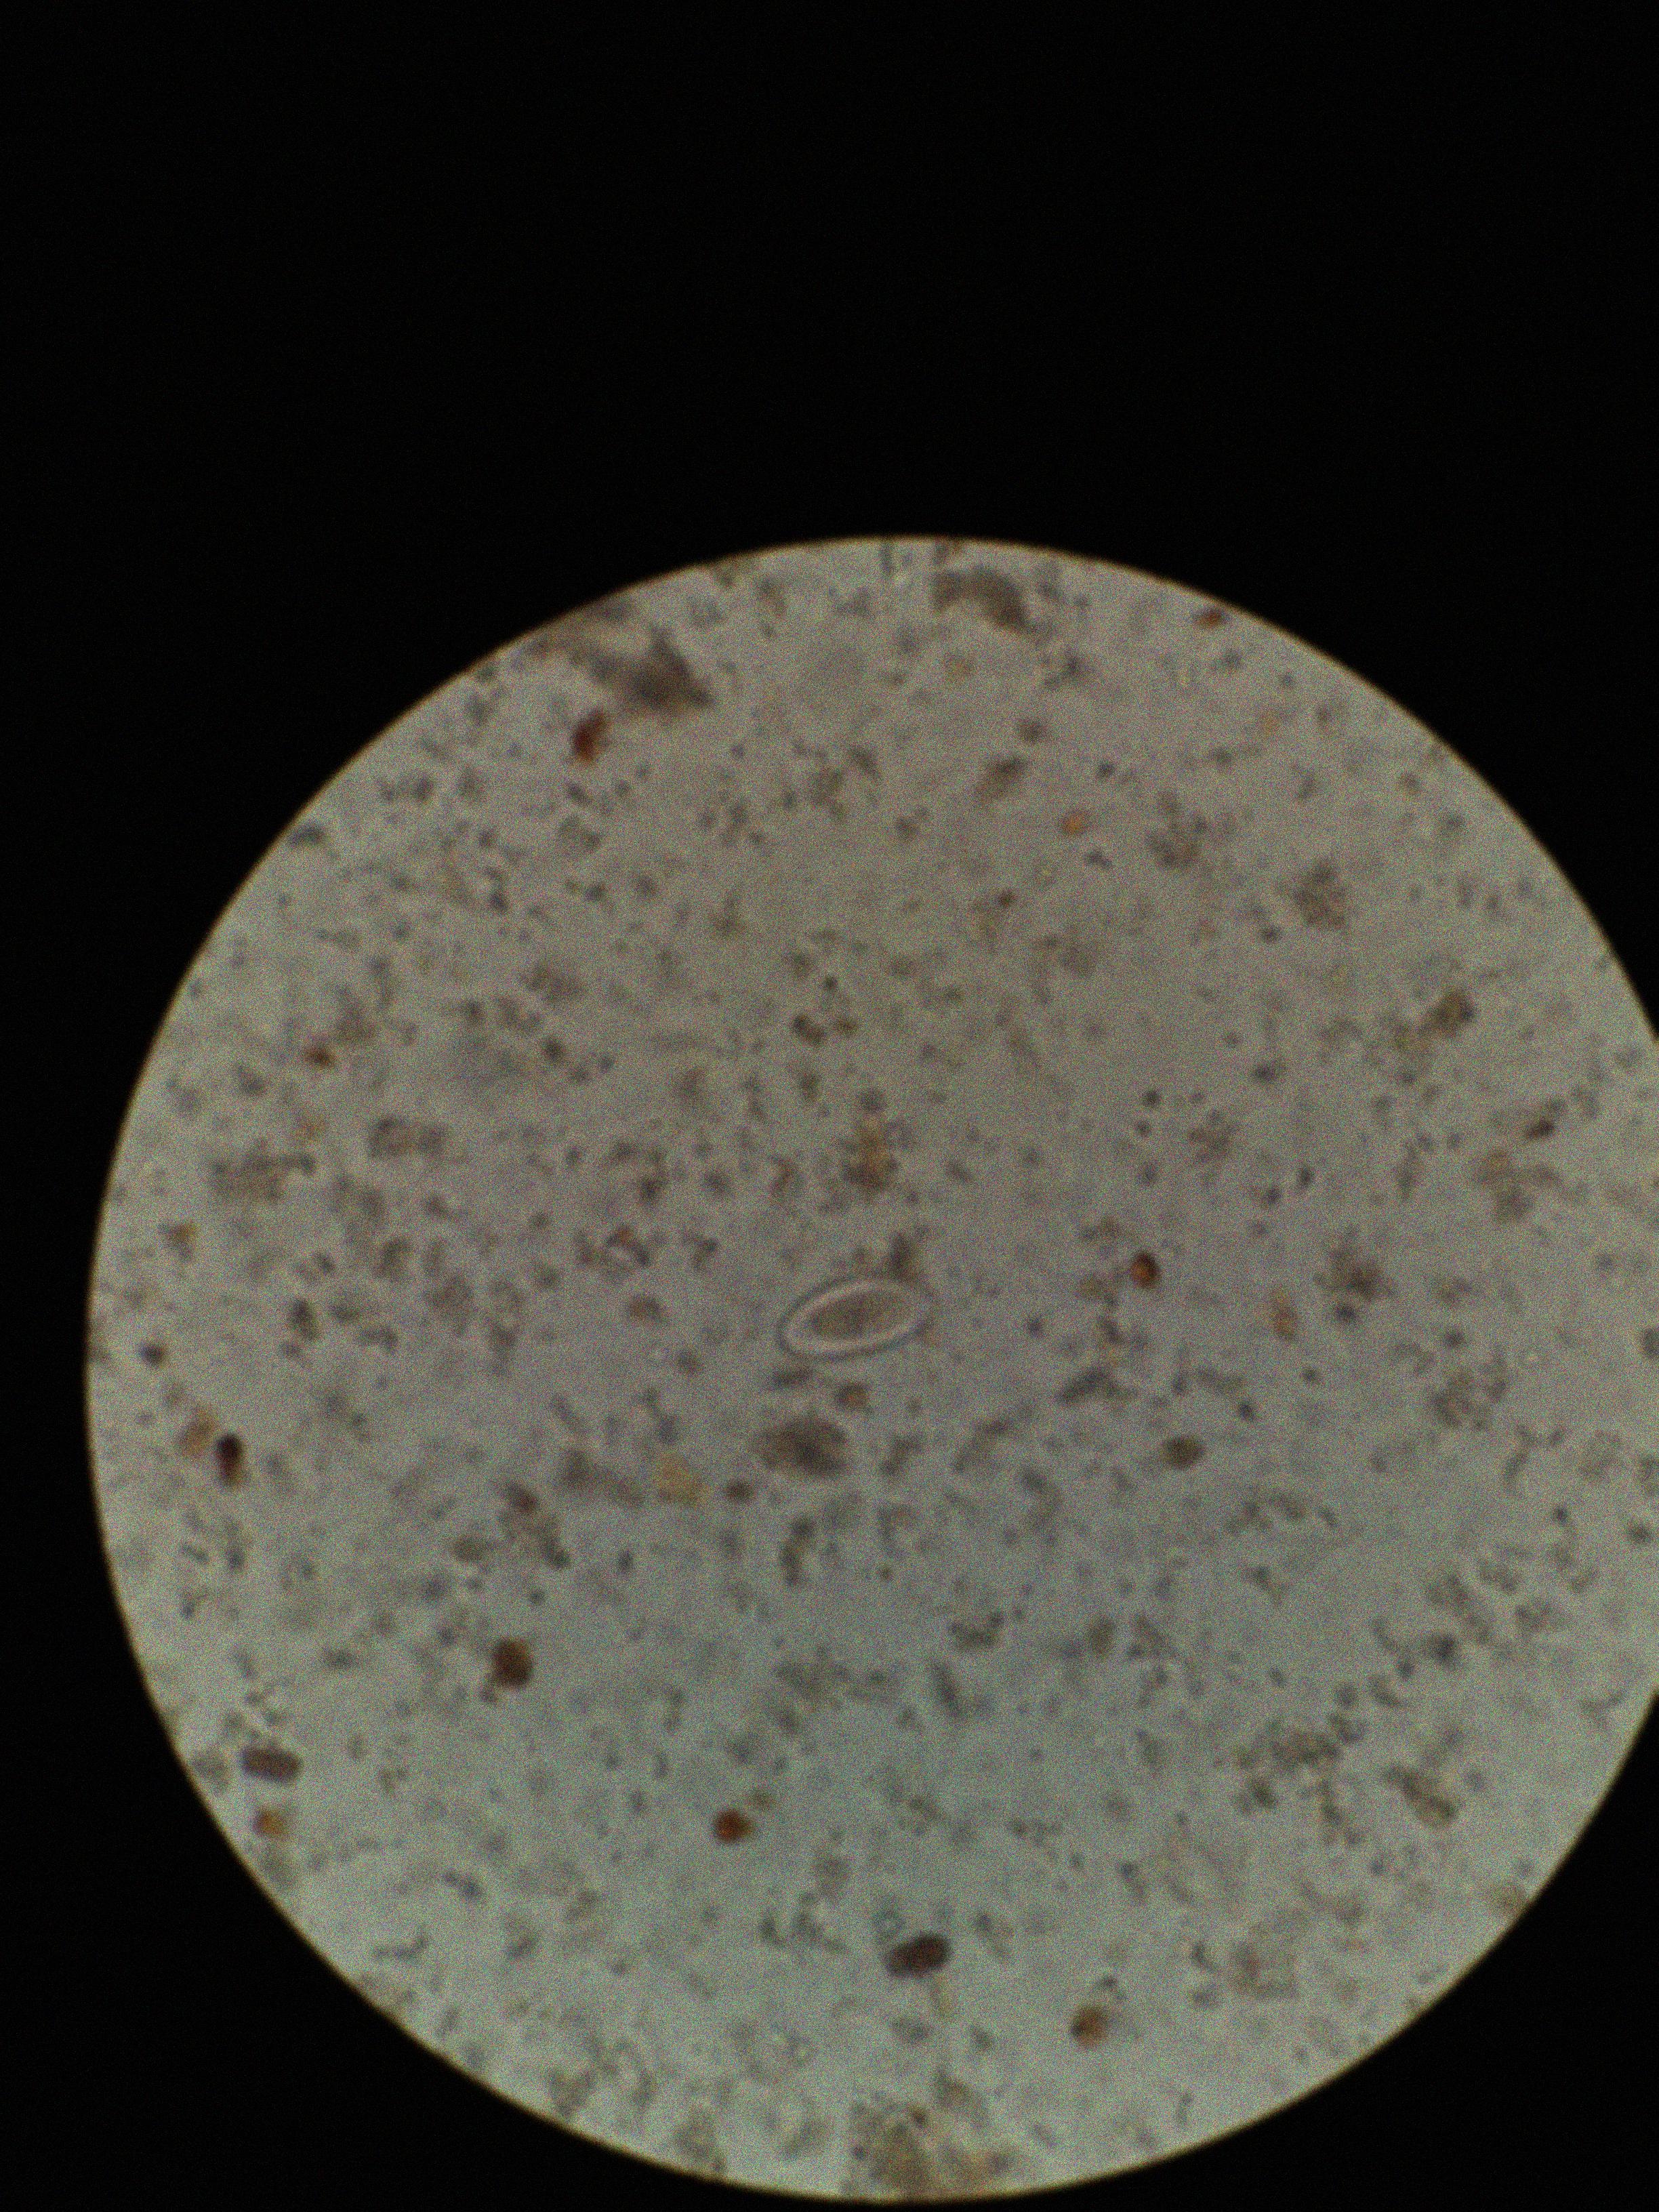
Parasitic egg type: Enterobius vermicularis